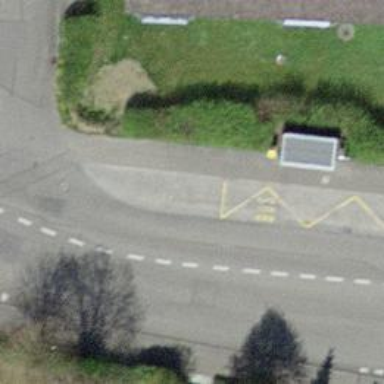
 serving as platform for public transportation."